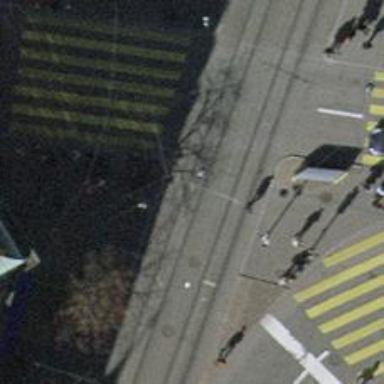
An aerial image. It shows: Tram crossing on the railway.